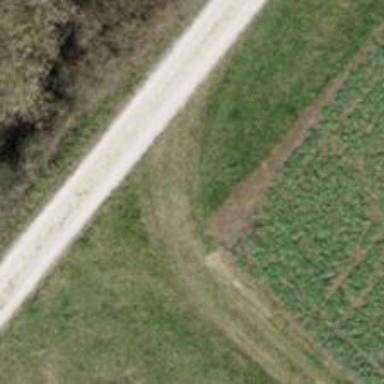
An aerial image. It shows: Grassy track with grade 5 track type.